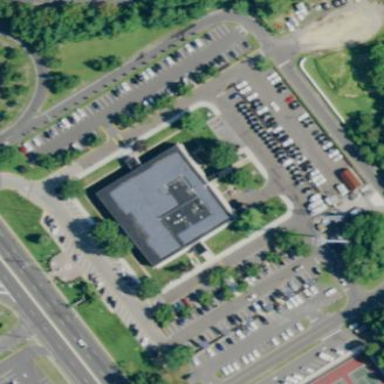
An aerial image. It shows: Police building.